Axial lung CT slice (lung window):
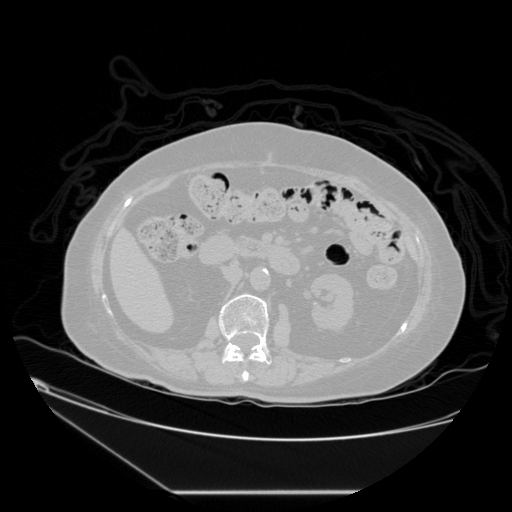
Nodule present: no